Field crop: tomato
Growth stage: 1
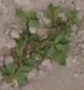
Species: portulaca